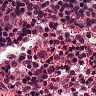
Metastatic tissue present: no